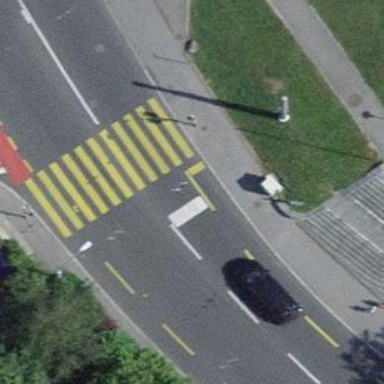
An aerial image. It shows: Kerb barrier.